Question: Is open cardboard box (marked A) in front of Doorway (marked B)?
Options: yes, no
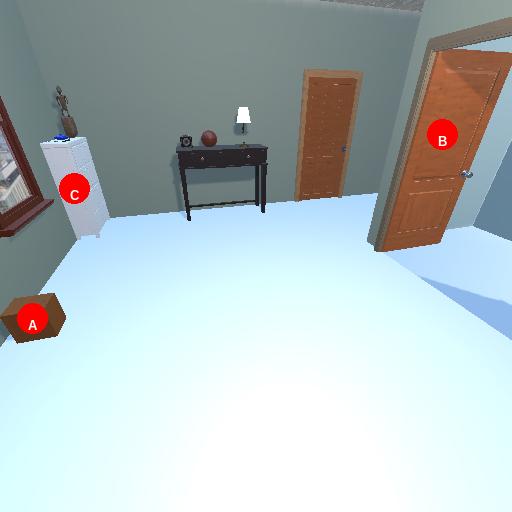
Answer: yes